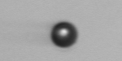
Label: bead